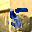
Label: 5